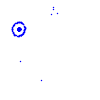
Particle: pion